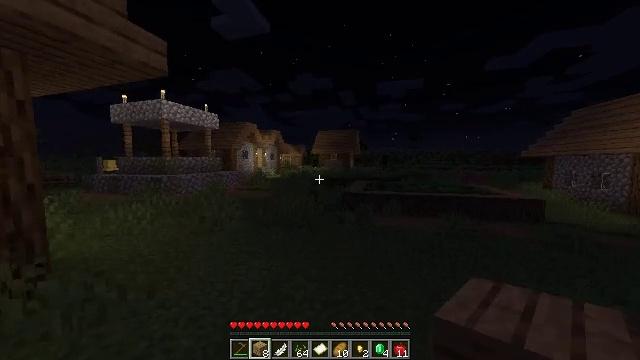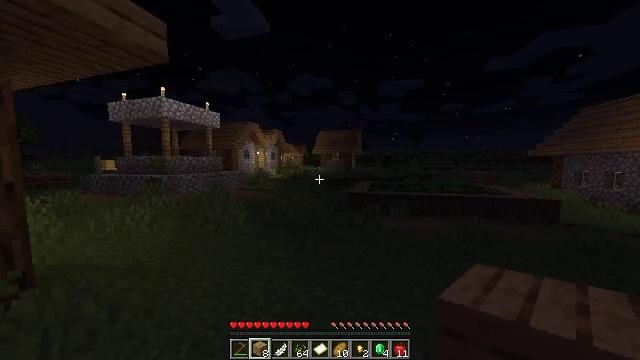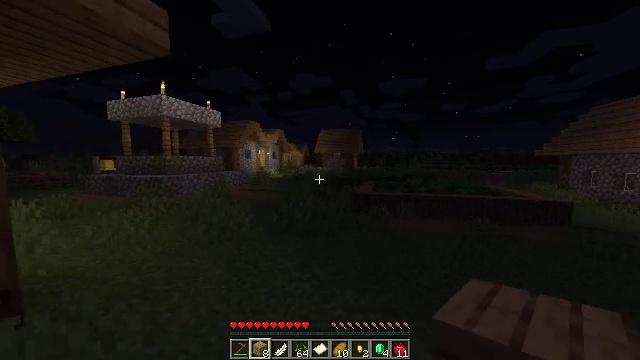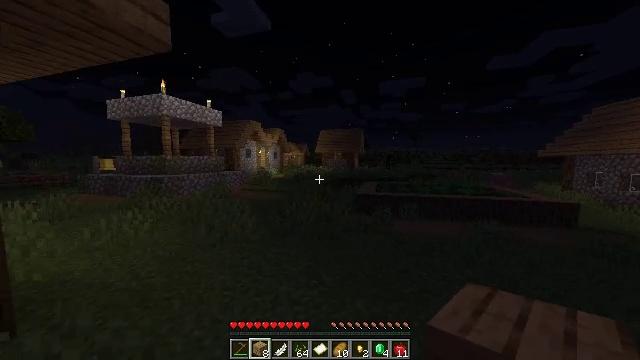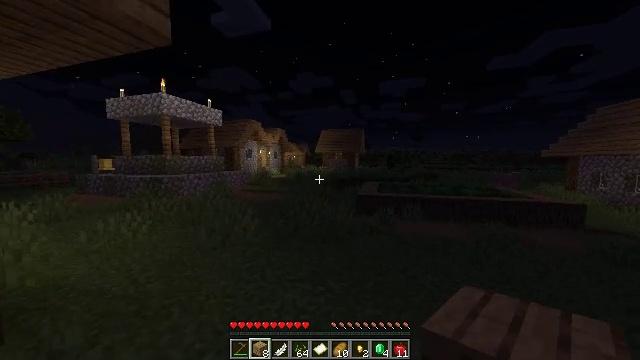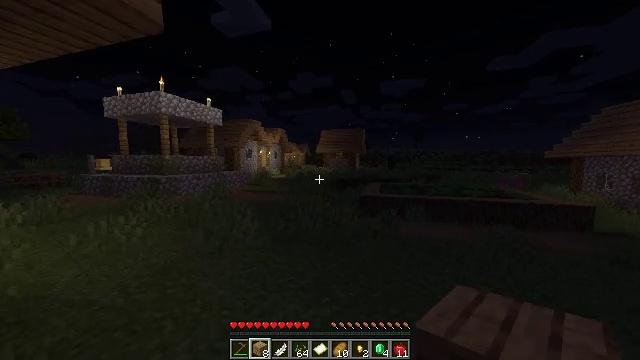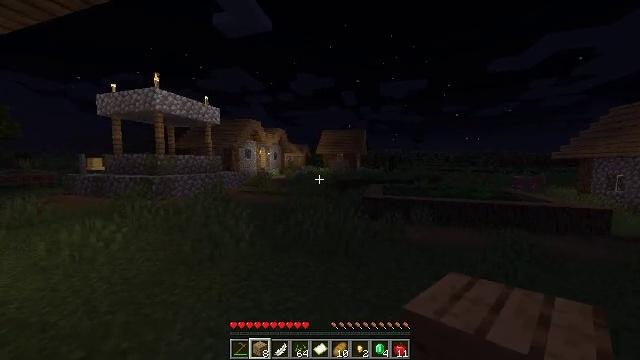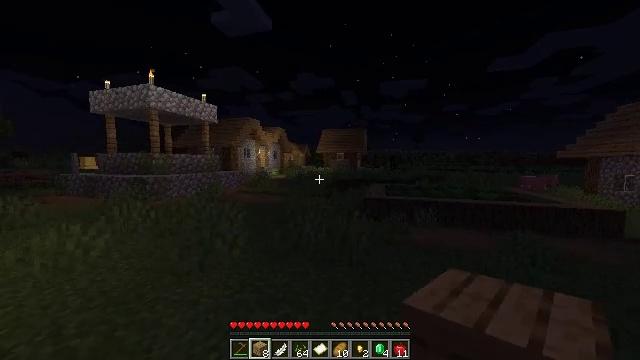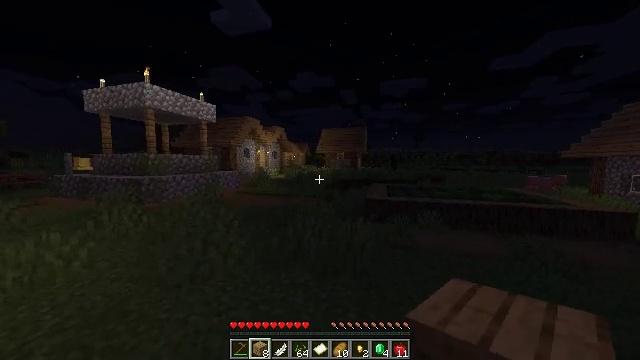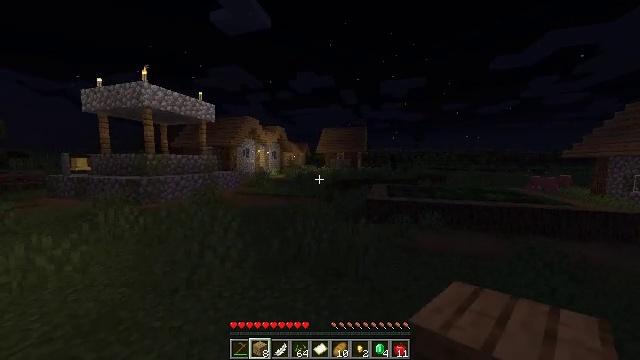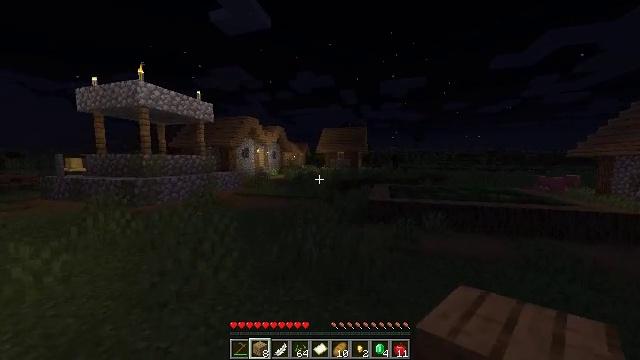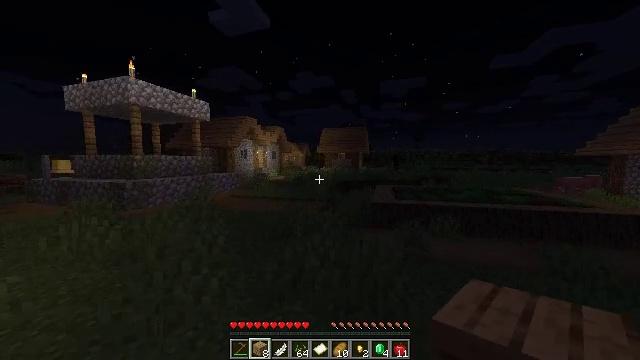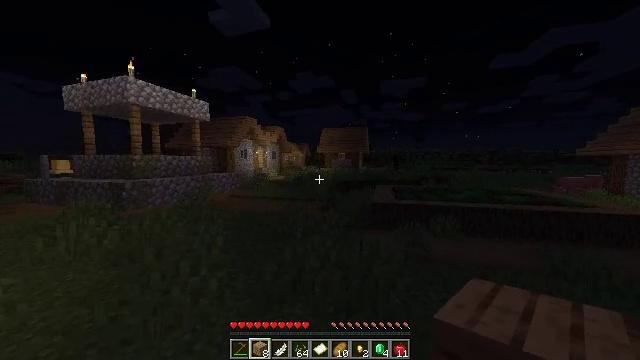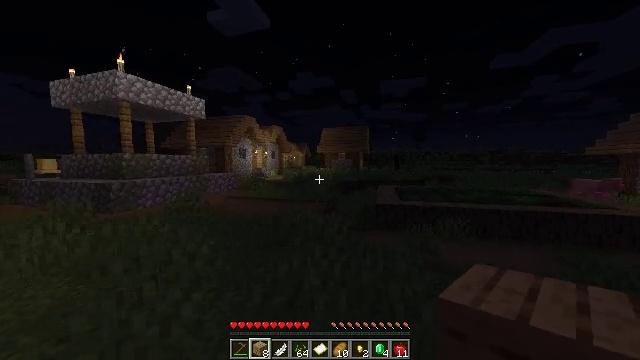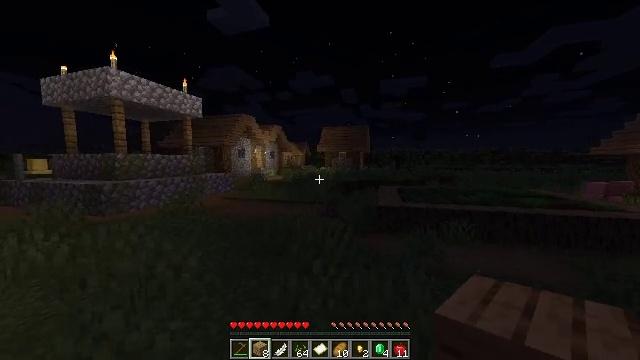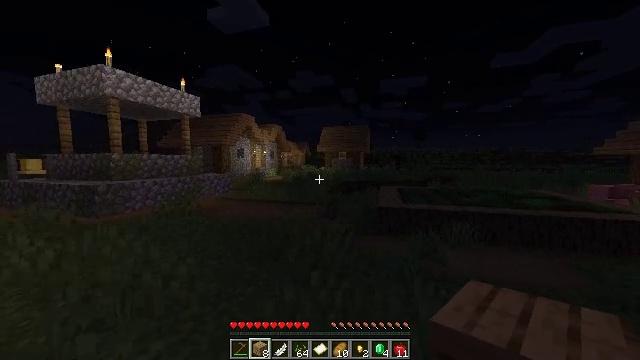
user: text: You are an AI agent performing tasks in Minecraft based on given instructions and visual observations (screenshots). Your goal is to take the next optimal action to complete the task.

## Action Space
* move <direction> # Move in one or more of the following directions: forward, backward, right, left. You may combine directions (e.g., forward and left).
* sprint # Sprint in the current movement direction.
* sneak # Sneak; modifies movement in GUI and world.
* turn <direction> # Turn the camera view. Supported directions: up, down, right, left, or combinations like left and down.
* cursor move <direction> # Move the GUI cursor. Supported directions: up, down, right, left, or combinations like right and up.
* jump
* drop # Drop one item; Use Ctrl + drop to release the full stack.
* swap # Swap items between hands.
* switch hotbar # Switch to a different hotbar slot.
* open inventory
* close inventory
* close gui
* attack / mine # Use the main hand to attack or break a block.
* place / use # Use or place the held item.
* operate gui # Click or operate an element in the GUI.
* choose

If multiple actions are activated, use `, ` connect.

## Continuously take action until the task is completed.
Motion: motion action
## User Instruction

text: Attack the yellow wool block to mine it.
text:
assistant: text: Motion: move forward and move left
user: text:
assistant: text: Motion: move forward and move left
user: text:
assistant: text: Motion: move forward and move left
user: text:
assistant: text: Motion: move forward
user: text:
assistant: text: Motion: move forward
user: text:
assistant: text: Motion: move forward
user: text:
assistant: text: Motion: move forward
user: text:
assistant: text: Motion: move forward
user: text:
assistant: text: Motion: move forward
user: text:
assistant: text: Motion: move forward
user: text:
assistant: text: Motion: move forward
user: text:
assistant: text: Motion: move forward
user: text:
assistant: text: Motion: move forward
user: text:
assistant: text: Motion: move forward
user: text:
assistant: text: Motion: move forward
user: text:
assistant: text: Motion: move forward
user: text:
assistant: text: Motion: move forward
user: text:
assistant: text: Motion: move forward
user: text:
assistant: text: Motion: move forward
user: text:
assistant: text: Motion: move forward
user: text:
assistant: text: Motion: move forward
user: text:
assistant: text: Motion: move forward
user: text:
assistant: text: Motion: move forward
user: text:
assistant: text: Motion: move forward
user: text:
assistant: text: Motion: move forward
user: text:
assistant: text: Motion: move forward
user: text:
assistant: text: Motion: move forward
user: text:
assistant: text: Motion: move forward
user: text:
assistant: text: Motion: move forward
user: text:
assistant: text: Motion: move forward